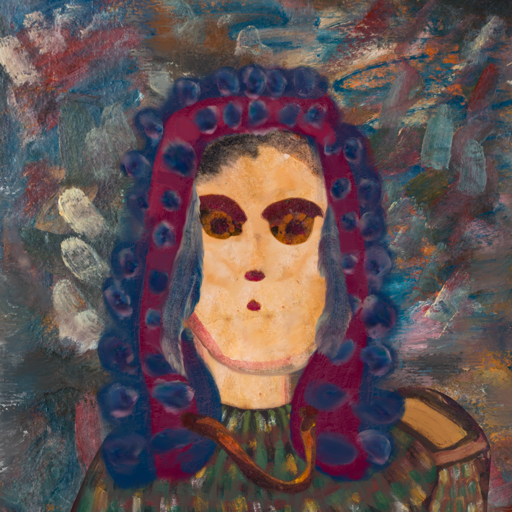
Background: Boggyland, Head And Neck Front: Childish, Face Front: Doll, Bust: After_Raid, Hair Front: Hill_Girl, Head Accessory: Blank, Second Necklace: Comrade, Necklace: Blank, Baby: Blank